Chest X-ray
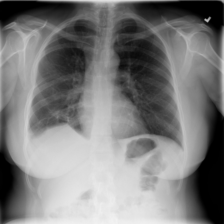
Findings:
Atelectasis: positive
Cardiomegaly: negative
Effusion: positive
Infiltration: negative
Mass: negative
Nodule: negative
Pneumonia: negative
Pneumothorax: negative
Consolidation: negative
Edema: negative
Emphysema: negative
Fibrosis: negative
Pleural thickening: negative
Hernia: negative